Question: I am working on a class project it's a flight radar simulator.
The situation is that when 2 planes are dangerously close the image of both flights changes, and when they are in a safe distance they change again.

The problem is that most of the time only one of those images is changed to red and I have no idea where the problem could be.
This is the method I am using to check the closeness condition, very simple and only checking for distance between them.
'''
private void checkConflicts(ArrayList<Flight> flightsInArea) {
for (int i = 0; i < flightsInArea.size(); i++) {
for (int j = i + 1; j < flightsInArea.size(); j++) {
Coordinate currentFlight1 = flightsInArea.get(i).getCurrentPosition();
Coordinate currentFlight2 = flightsInArea.get(j).getCurrentPosition();
double cathetusX = Math.pow((currentFlight1.getPositionX() - currentFlight2.getPositionX()), 2);
double cathetusY = Math.pow((currentFlight1.getPositionY() - currentFlight2.getPositionY()), 2);
double distance = Math.sqrt(cathetusX + cathetusY);
if (distance < 100) {
flightsInArea.get(i).establishImage(true);
flightsInArea.get(j).establishImage(true);
} else {
flightsInArea.get(i).establishImage(false);
flightsInArea.get(j).establishImage(false);
}
}
}
}
'''
This is the method use to establish the new image.
'''
public void establishImage(boolean conflict) {
try {
if (conflict) {
image = ImageIO.read(this.getClass().getResource("red_plane.png"));
} else {
image = ImageIO.read(this.getClass().getResource("blue_plane.png"));
}
}
catch (IOException ex) {
Logger.getLogger(Vuelo.class.getName()).log(Level.SEVERE, null, ex);
}
}
'''
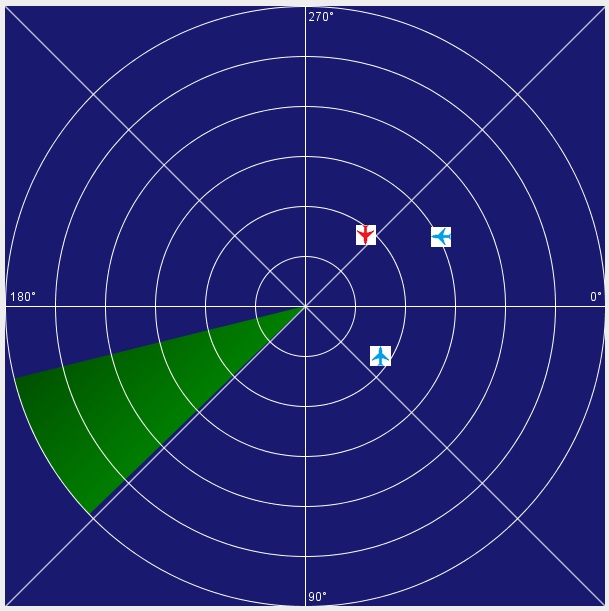
Answer: Your algorithm is not sound. Consider the following simple example with 3 planes, where planes 1 and 3 are close, but plane 2 is far from both of them. Your loop does this:
'''
- Check 1 & 2. Not close, mark both blue
- Check 1 & 3. Close - mark both red
- Check 2 & 3. Not close, mark both blue
'''
Now, at the end, planes 2 & 3 will be marked blue, and plane 1 will be marked red, even though plane 3 be marked red. This is because your algorithm is strictly iterative, and doesn't persist red markings. Here's a potential solution:
'''
private void checkConflicts(ArrayList<Flight> flightsInArea) {
HashSet<Integer> redFlights = new HashSet<Integer>();
// Check for red flights
for (int i = 0; i < flightsInArea.size(); i++) {
for (int j = i + 1; j < flightsInArea.size(); j++) {
Coordinate currentFlight1 = flightsInArea.get(i).getCurrentPosition();
Coordinate currentFlight2 = flightsInArea.get(j).getCurrentPosition();
double cathetusX = Math.pow((currentFlight1.getPositionX() - currentFlight2.getPositionX()), 2);
double cathetusY = Math.pow((currentFlight1.getPositionY() - currentFlight2.getPositionY()), 2);
double distance = Math.sqrt(cathetusX + cathetusY);
if (distance < 100) {
redFlights.add(i);
redFlights.add(j);
}
}
}
// Mark flights
for (int i = 0; i < flightsInArea.size(); i++) {
flightsInArea.get(i).establishImage(redFlights.contains(i));
}
}
'''